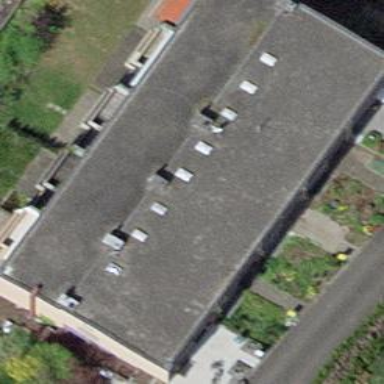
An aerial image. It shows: Terrace building.